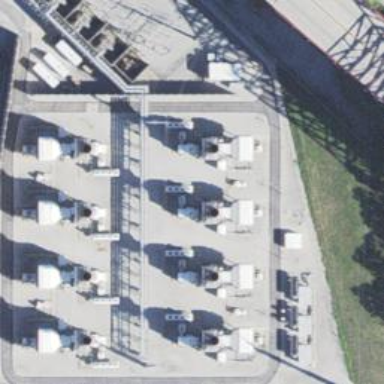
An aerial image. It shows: Gas turbine power generator.